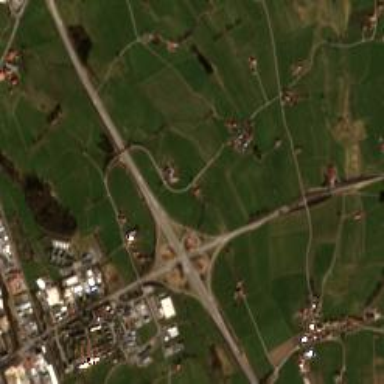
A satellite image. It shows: Motorway junction.